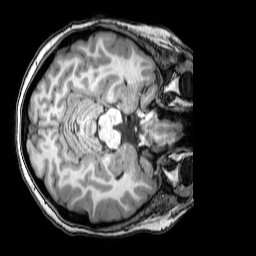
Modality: T1w
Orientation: axial
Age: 19
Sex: female